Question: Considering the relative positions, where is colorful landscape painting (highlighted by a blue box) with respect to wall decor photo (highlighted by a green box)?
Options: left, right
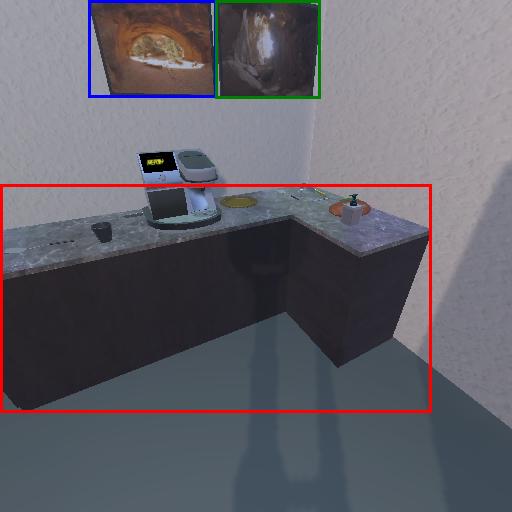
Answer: left